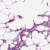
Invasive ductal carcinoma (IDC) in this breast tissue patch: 0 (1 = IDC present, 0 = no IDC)